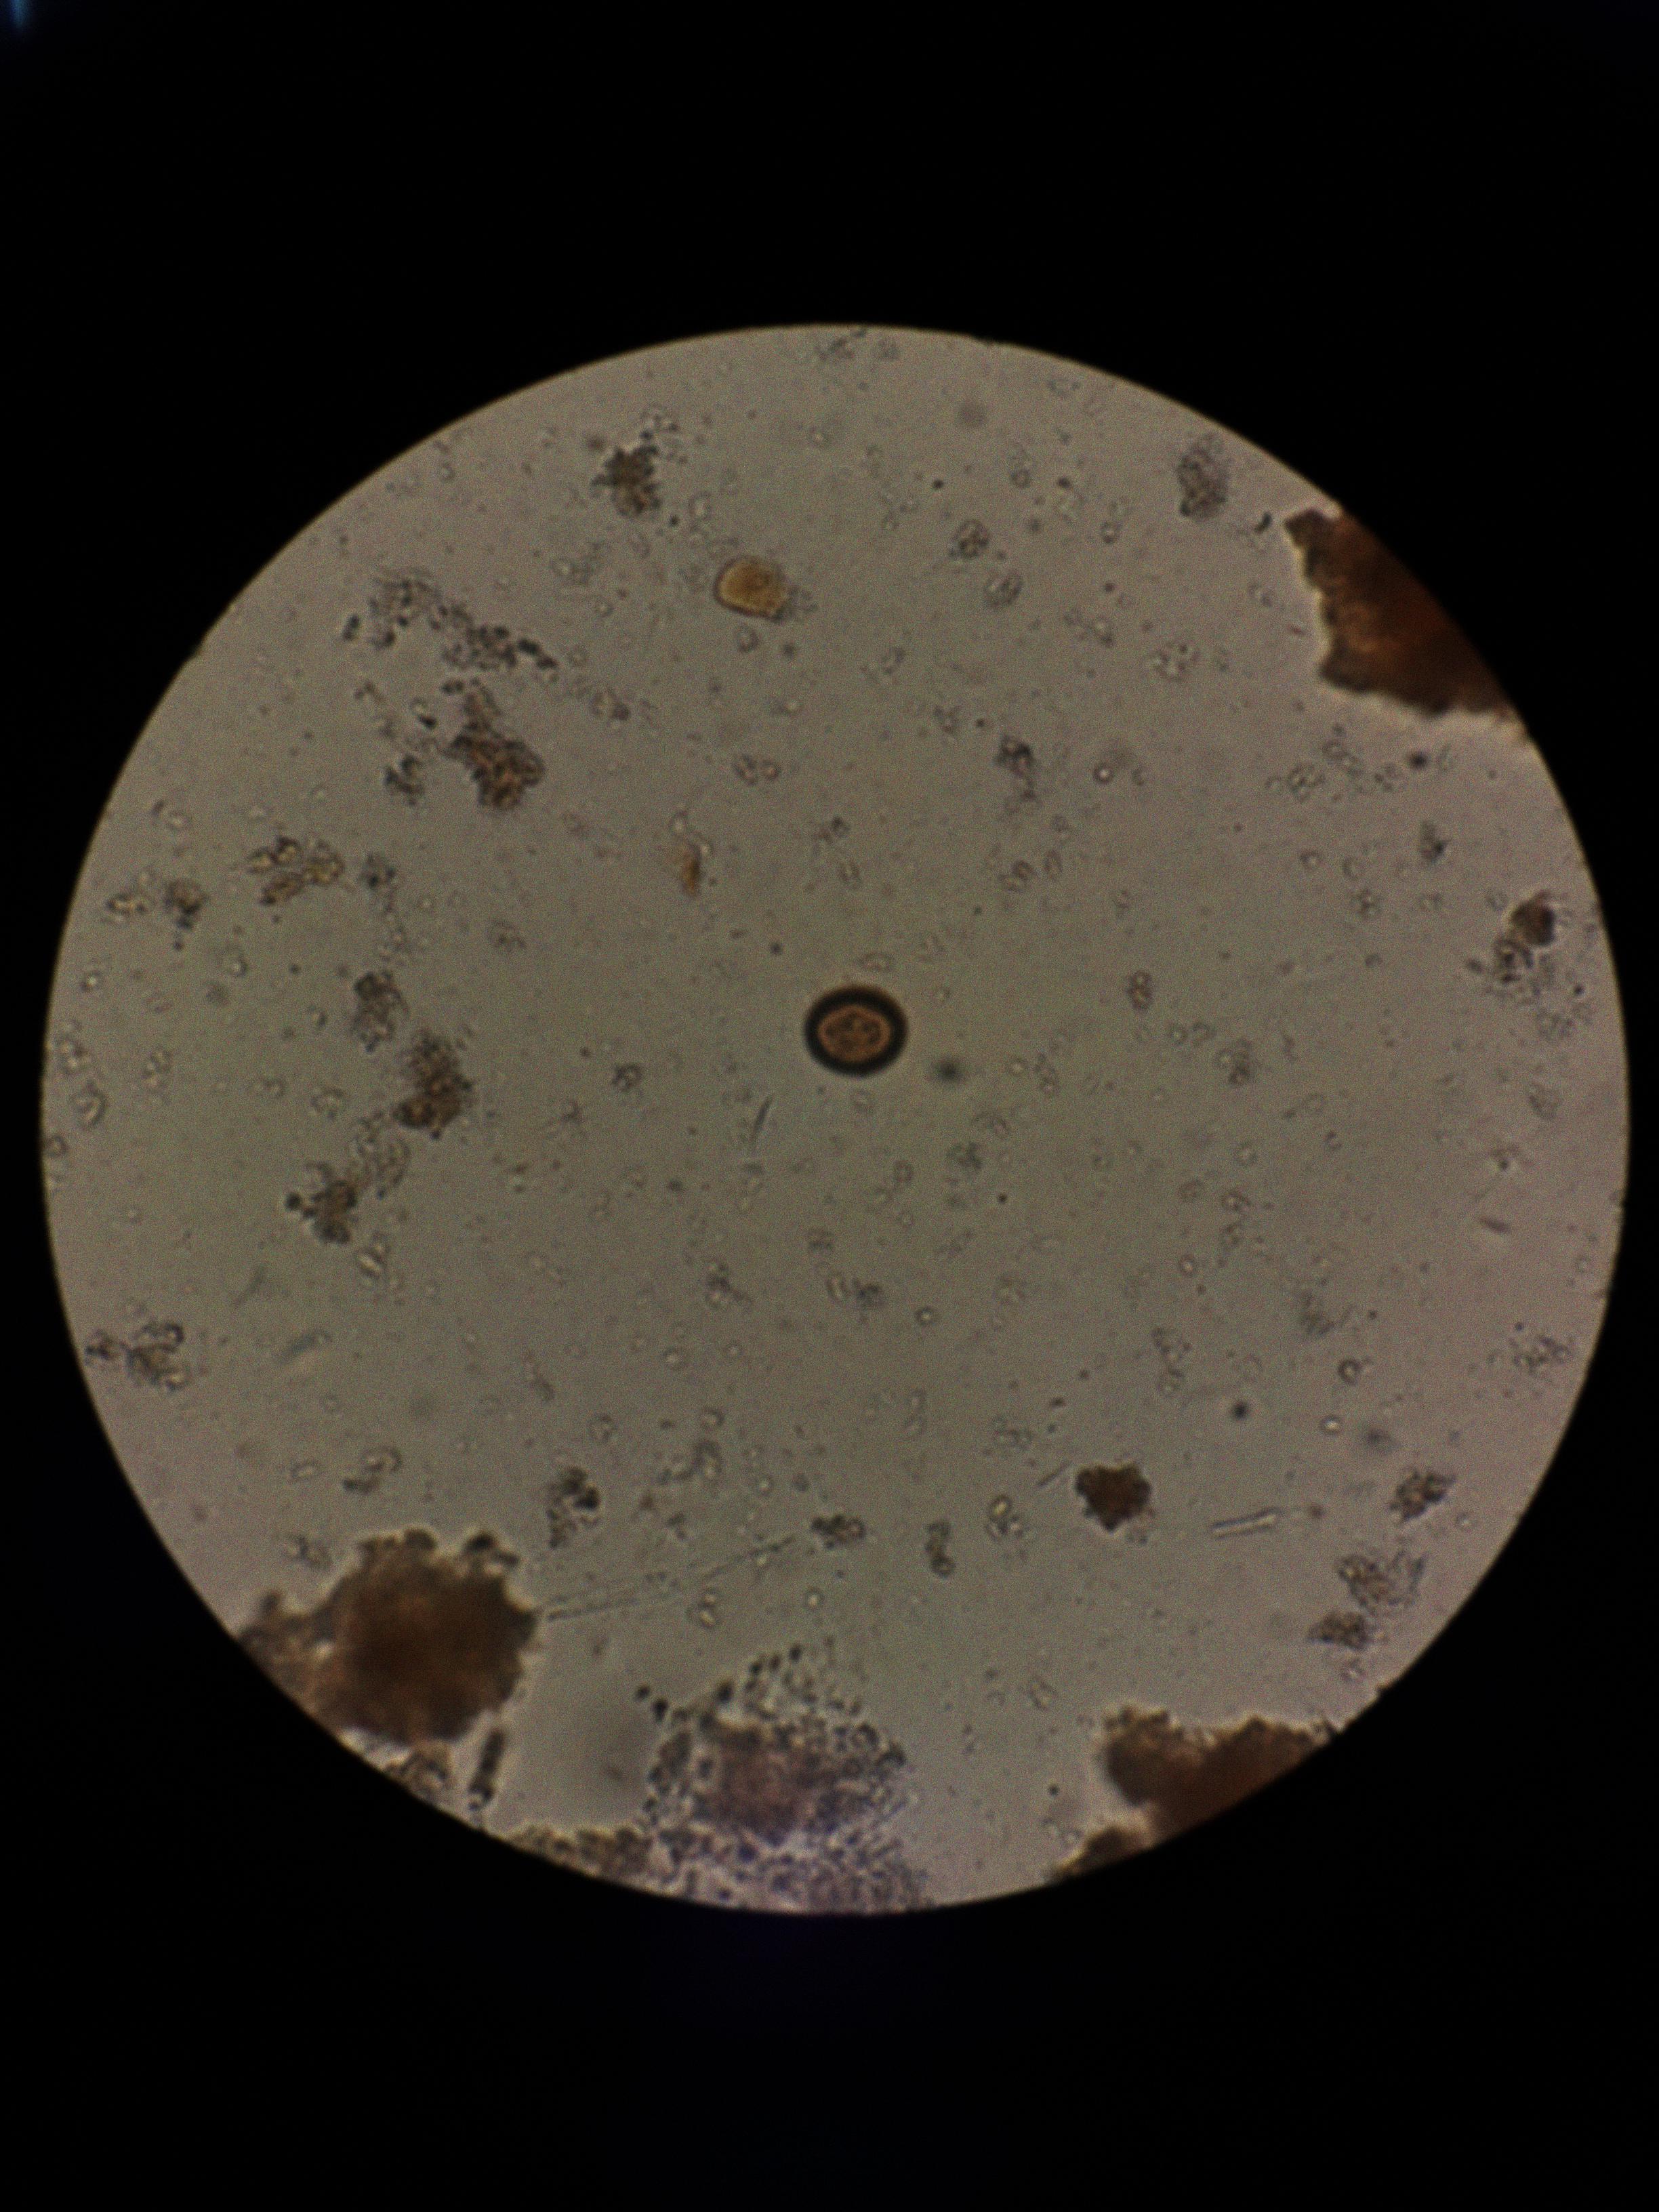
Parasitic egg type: Taenia spp. egg